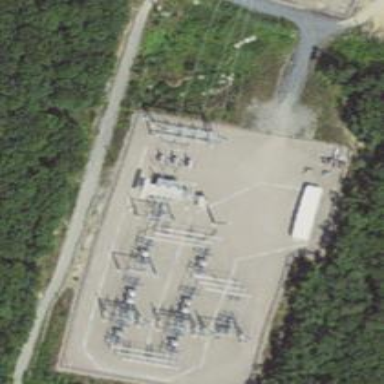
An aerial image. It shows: Switch for power supply.